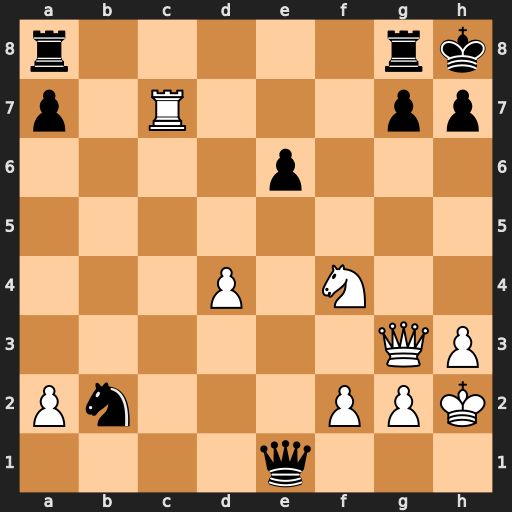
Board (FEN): r5rk/p1R3pp/4p3/8/3P1N2/6QP/Pn3PPK/4q3
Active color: w
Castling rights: -
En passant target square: -
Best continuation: Ng6+ hxg6 Qh4#